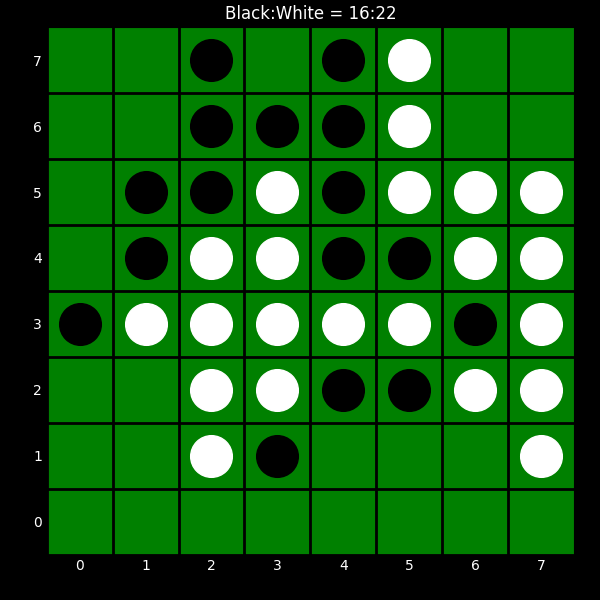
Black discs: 16
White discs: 22